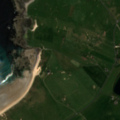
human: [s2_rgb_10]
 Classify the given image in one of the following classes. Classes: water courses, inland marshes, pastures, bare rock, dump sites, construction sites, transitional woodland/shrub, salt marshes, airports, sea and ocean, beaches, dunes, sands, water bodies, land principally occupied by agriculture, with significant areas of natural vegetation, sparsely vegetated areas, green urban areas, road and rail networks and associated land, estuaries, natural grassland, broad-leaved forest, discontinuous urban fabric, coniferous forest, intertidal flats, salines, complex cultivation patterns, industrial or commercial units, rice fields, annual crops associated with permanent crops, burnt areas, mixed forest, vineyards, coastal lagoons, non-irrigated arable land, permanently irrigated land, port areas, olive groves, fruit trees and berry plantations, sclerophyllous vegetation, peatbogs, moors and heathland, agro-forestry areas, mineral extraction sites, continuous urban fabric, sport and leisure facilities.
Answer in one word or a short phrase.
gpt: land principally occupied by agriculture, with significant areas of natural vegetation, beaches, dunes, sands, sea and ocean